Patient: sex M, age 52
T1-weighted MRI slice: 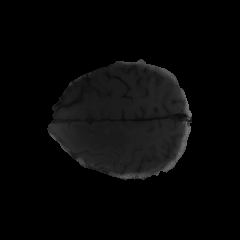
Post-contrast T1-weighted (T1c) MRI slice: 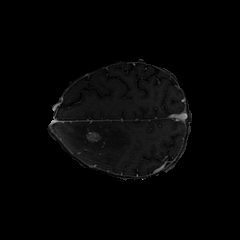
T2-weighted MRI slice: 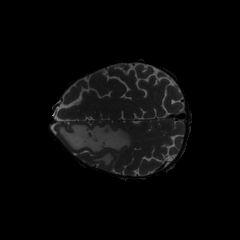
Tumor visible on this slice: yes
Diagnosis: Glioblastoma, IDH-wildtype
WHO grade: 4